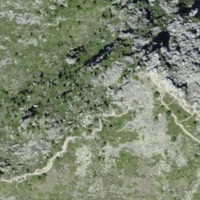
EUNIS habitat code: 31
Species observed at this site:
Papilio machaon
Aster alpinus
Podisma pedestris